Field crop: tomato
Growth stage: 1
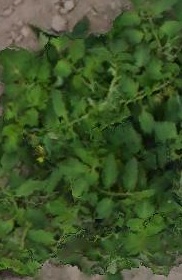
Species: tomato